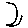
Label: moon